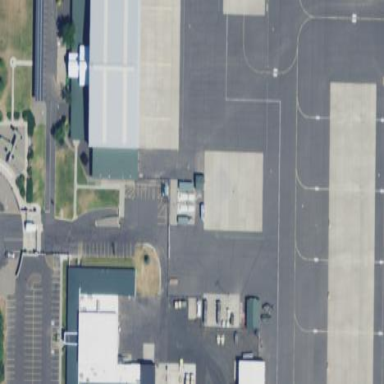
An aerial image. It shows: Apron at the airport.